Field crop: tomato
Growth stage: 1
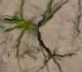
Species: cyperus